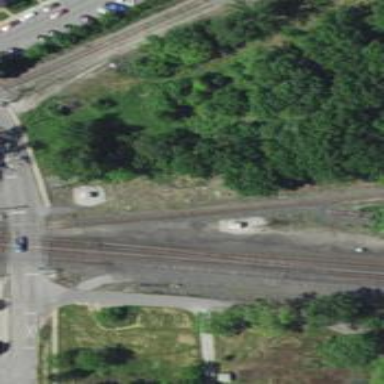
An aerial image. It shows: Outdoor signal box located at the railway.